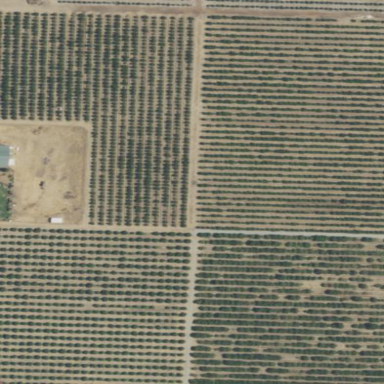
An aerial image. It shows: Orchard.